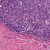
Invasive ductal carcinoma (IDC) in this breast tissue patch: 0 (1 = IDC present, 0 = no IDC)